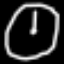
Label: clock